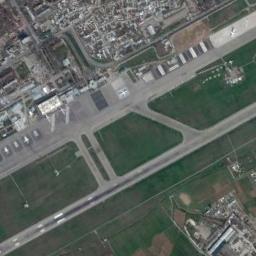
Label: airport